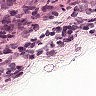
Metastatic tissue present: yes